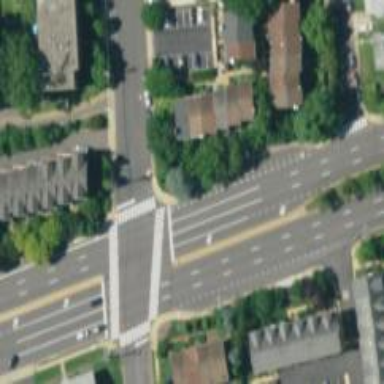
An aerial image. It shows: Crossing with marked lines on the road.